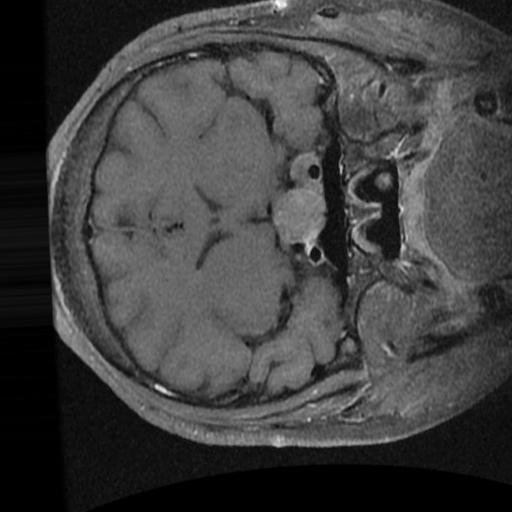
Label: brain_tumor